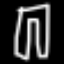
Label: pants